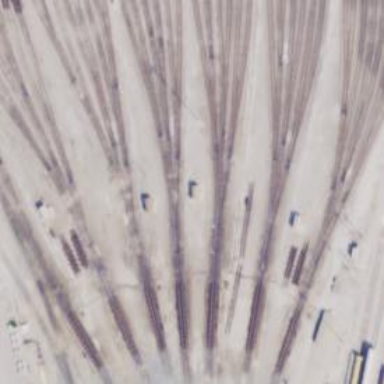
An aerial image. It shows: Railway yard used for servicing trains.